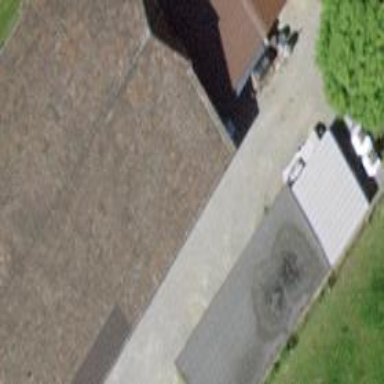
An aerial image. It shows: View of roof of building.